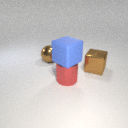
large blue rubber cube above large red metal cylinder